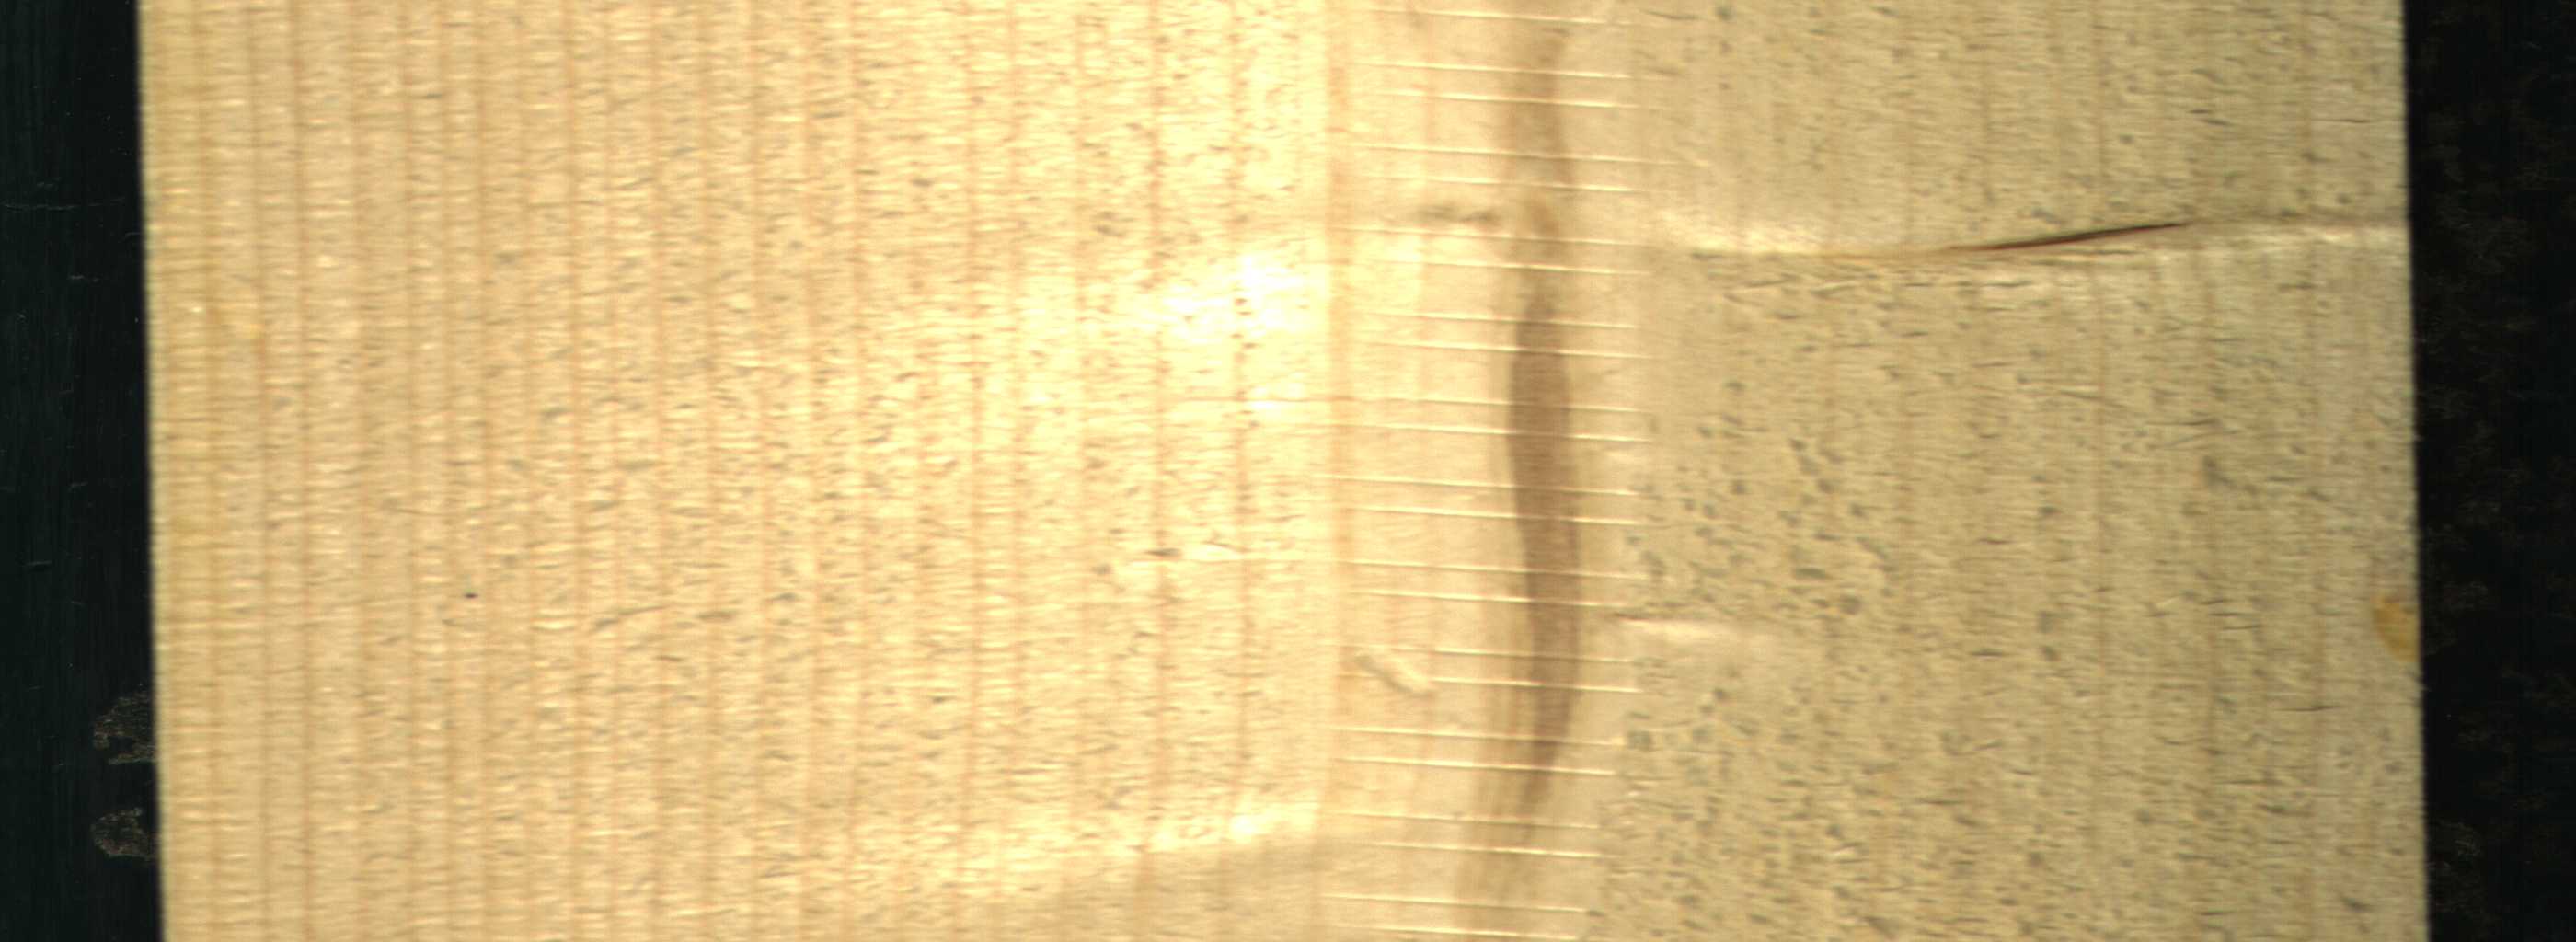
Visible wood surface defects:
Marrow
Live_Knot